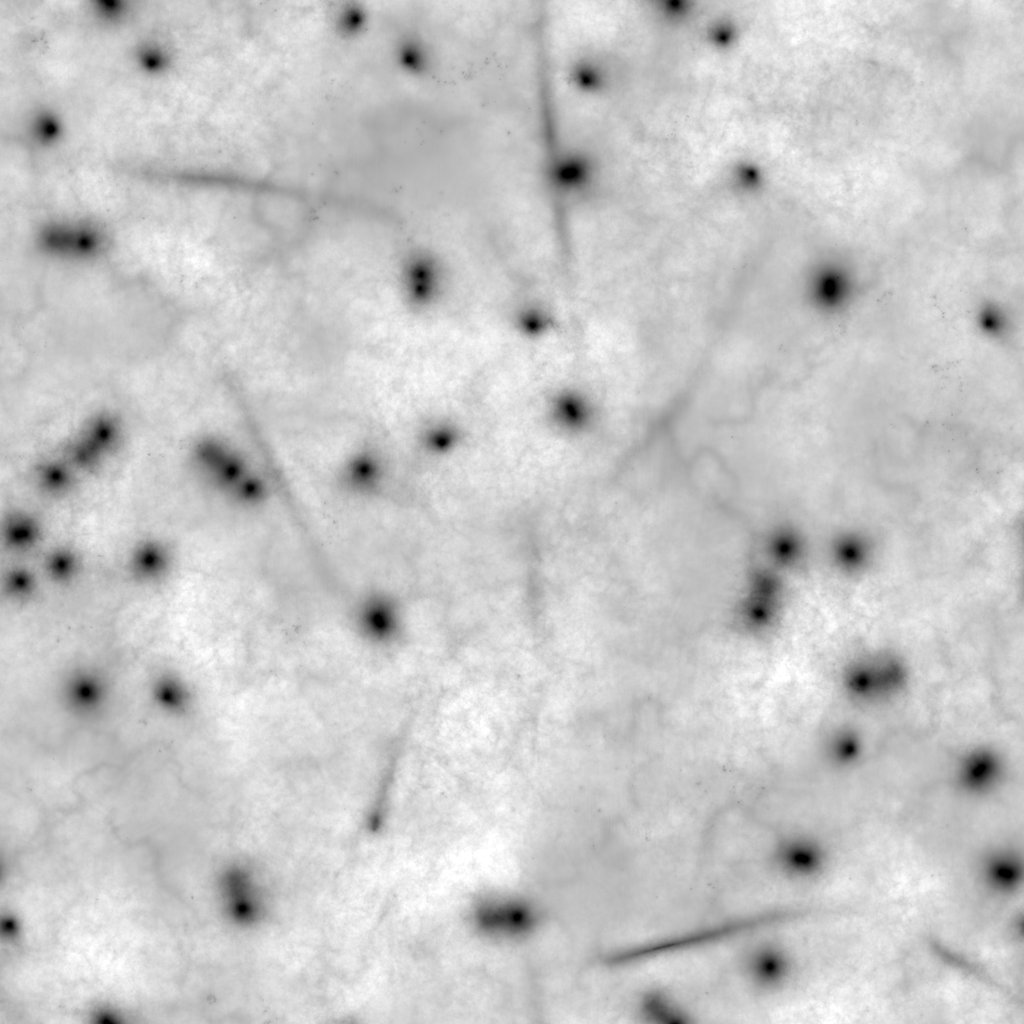
Texture map type: Displacement